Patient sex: M
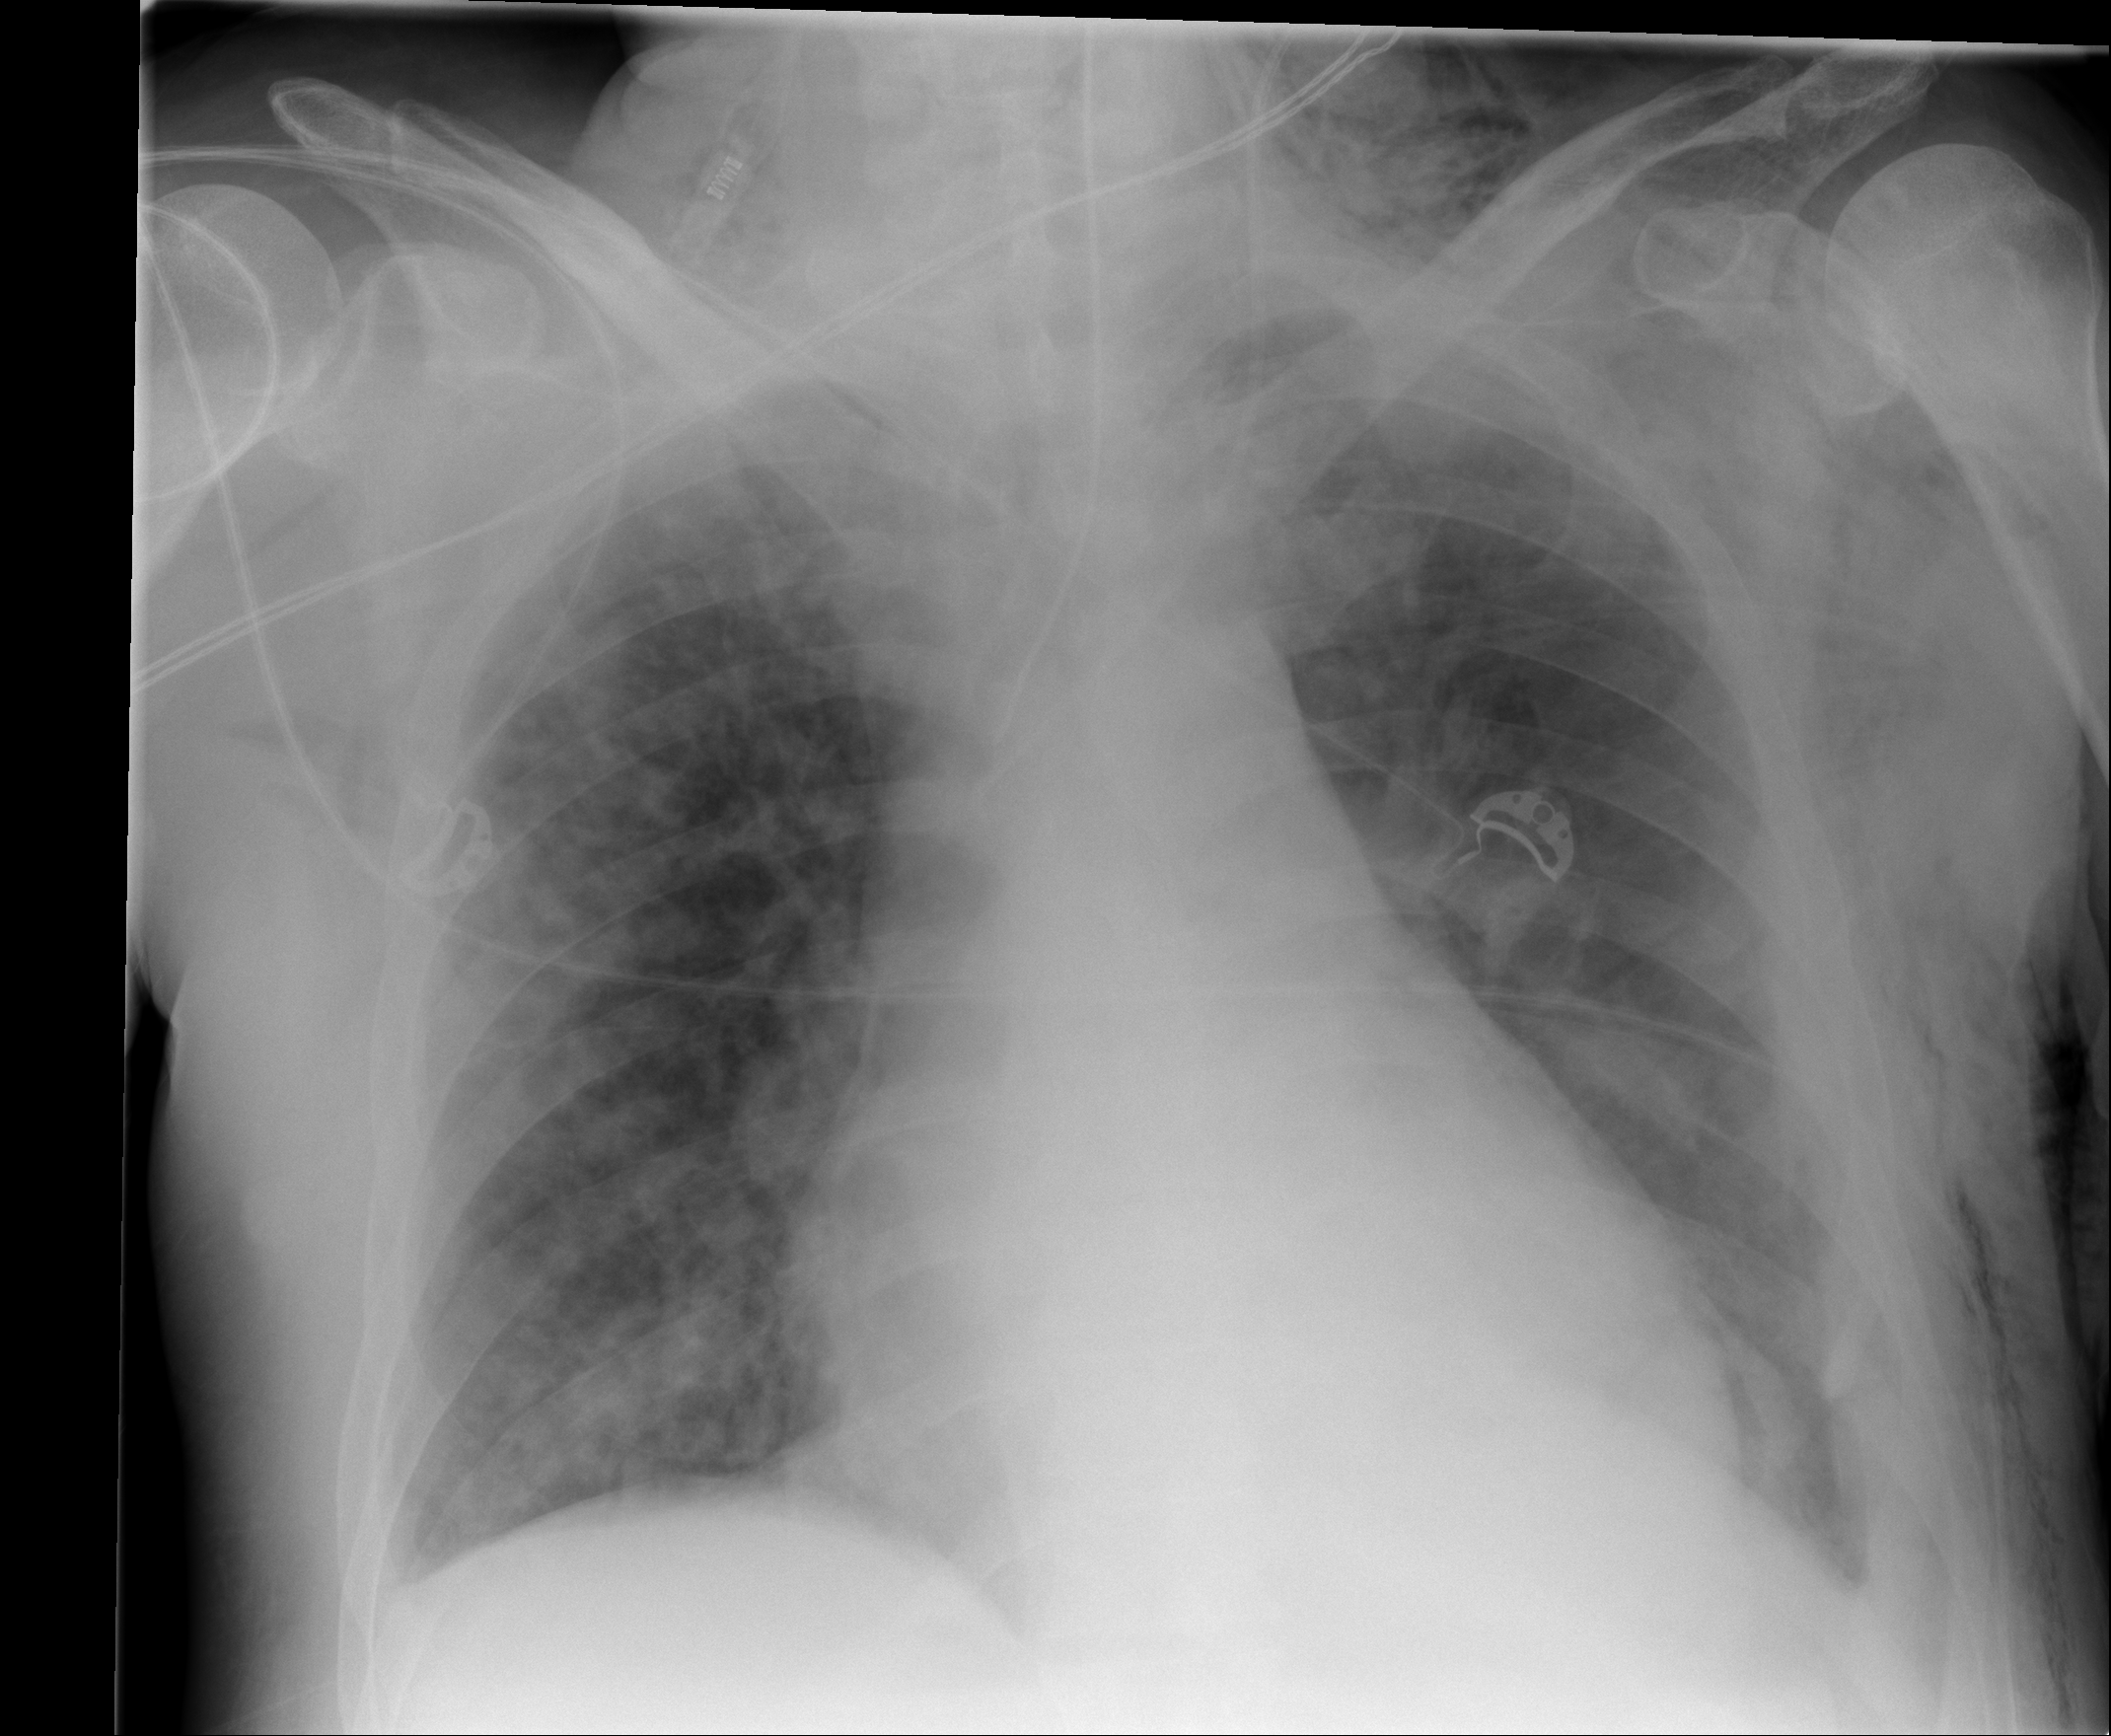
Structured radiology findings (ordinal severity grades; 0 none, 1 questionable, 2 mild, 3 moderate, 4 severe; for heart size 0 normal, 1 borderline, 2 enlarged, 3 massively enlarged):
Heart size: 2
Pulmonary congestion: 2
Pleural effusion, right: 0
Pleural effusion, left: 2
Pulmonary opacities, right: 3
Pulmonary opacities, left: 2
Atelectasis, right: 2
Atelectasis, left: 2